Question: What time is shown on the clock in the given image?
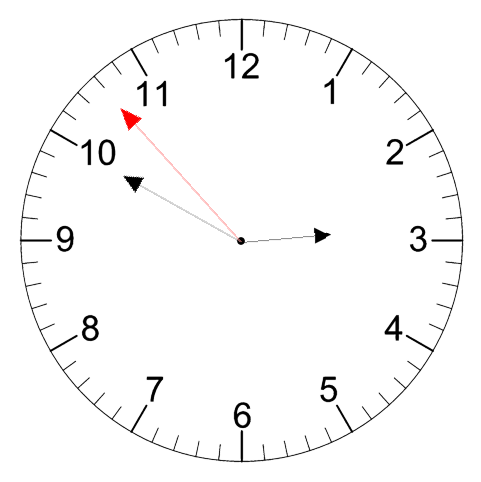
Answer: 02:49:53